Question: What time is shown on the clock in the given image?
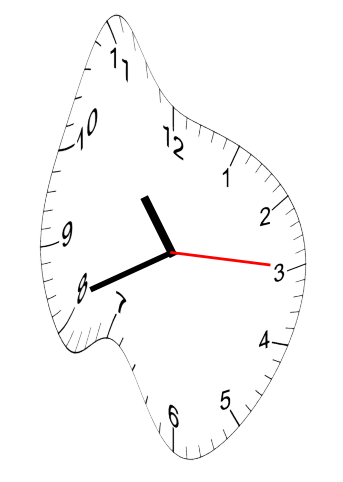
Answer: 10:41:15